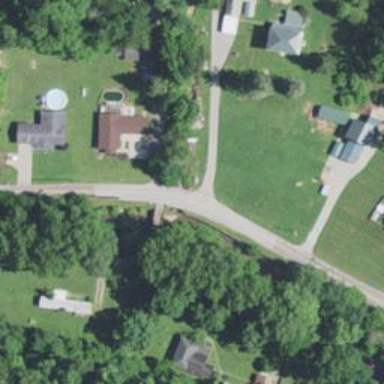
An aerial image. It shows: Residential road with bridge.